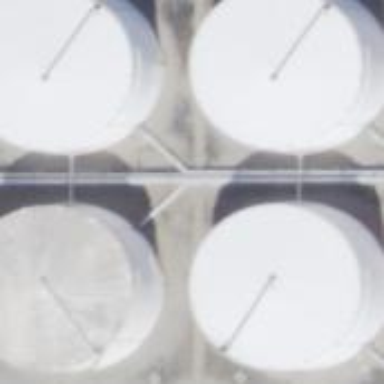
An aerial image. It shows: Storage tank created as man-made structure.